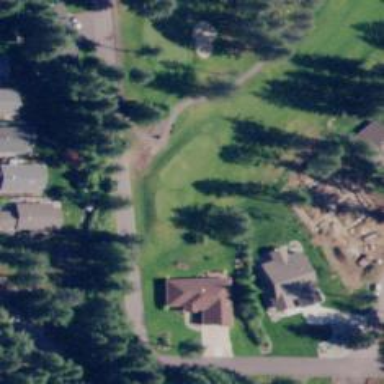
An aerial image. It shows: Grass area designated as golf tee.